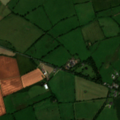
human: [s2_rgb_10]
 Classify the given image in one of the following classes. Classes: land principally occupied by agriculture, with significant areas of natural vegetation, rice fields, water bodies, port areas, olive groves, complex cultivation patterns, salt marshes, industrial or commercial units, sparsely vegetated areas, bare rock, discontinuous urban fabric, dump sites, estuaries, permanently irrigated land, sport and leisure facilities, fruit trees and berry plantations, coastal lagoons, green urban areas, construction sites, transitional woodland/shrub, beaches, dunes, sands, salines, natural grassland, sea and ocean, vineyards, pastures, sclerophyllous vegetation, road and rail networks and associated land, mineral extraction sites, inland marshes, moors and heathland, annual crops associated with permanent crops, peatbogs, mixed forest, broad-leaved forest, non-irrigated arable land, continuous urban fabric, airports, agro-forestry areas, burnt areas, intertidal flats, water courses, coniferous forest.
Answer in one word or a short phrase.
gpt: non-irrigated arable land, pastures